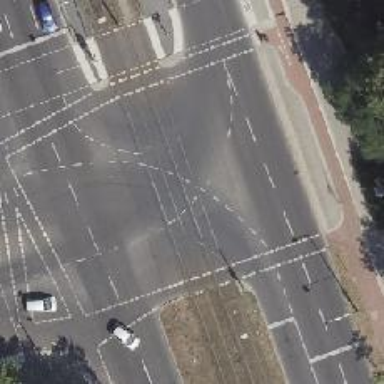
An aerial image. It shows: Tram level crossing on the railway.